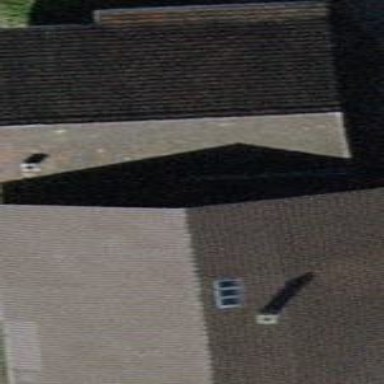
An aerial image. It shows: Shed.